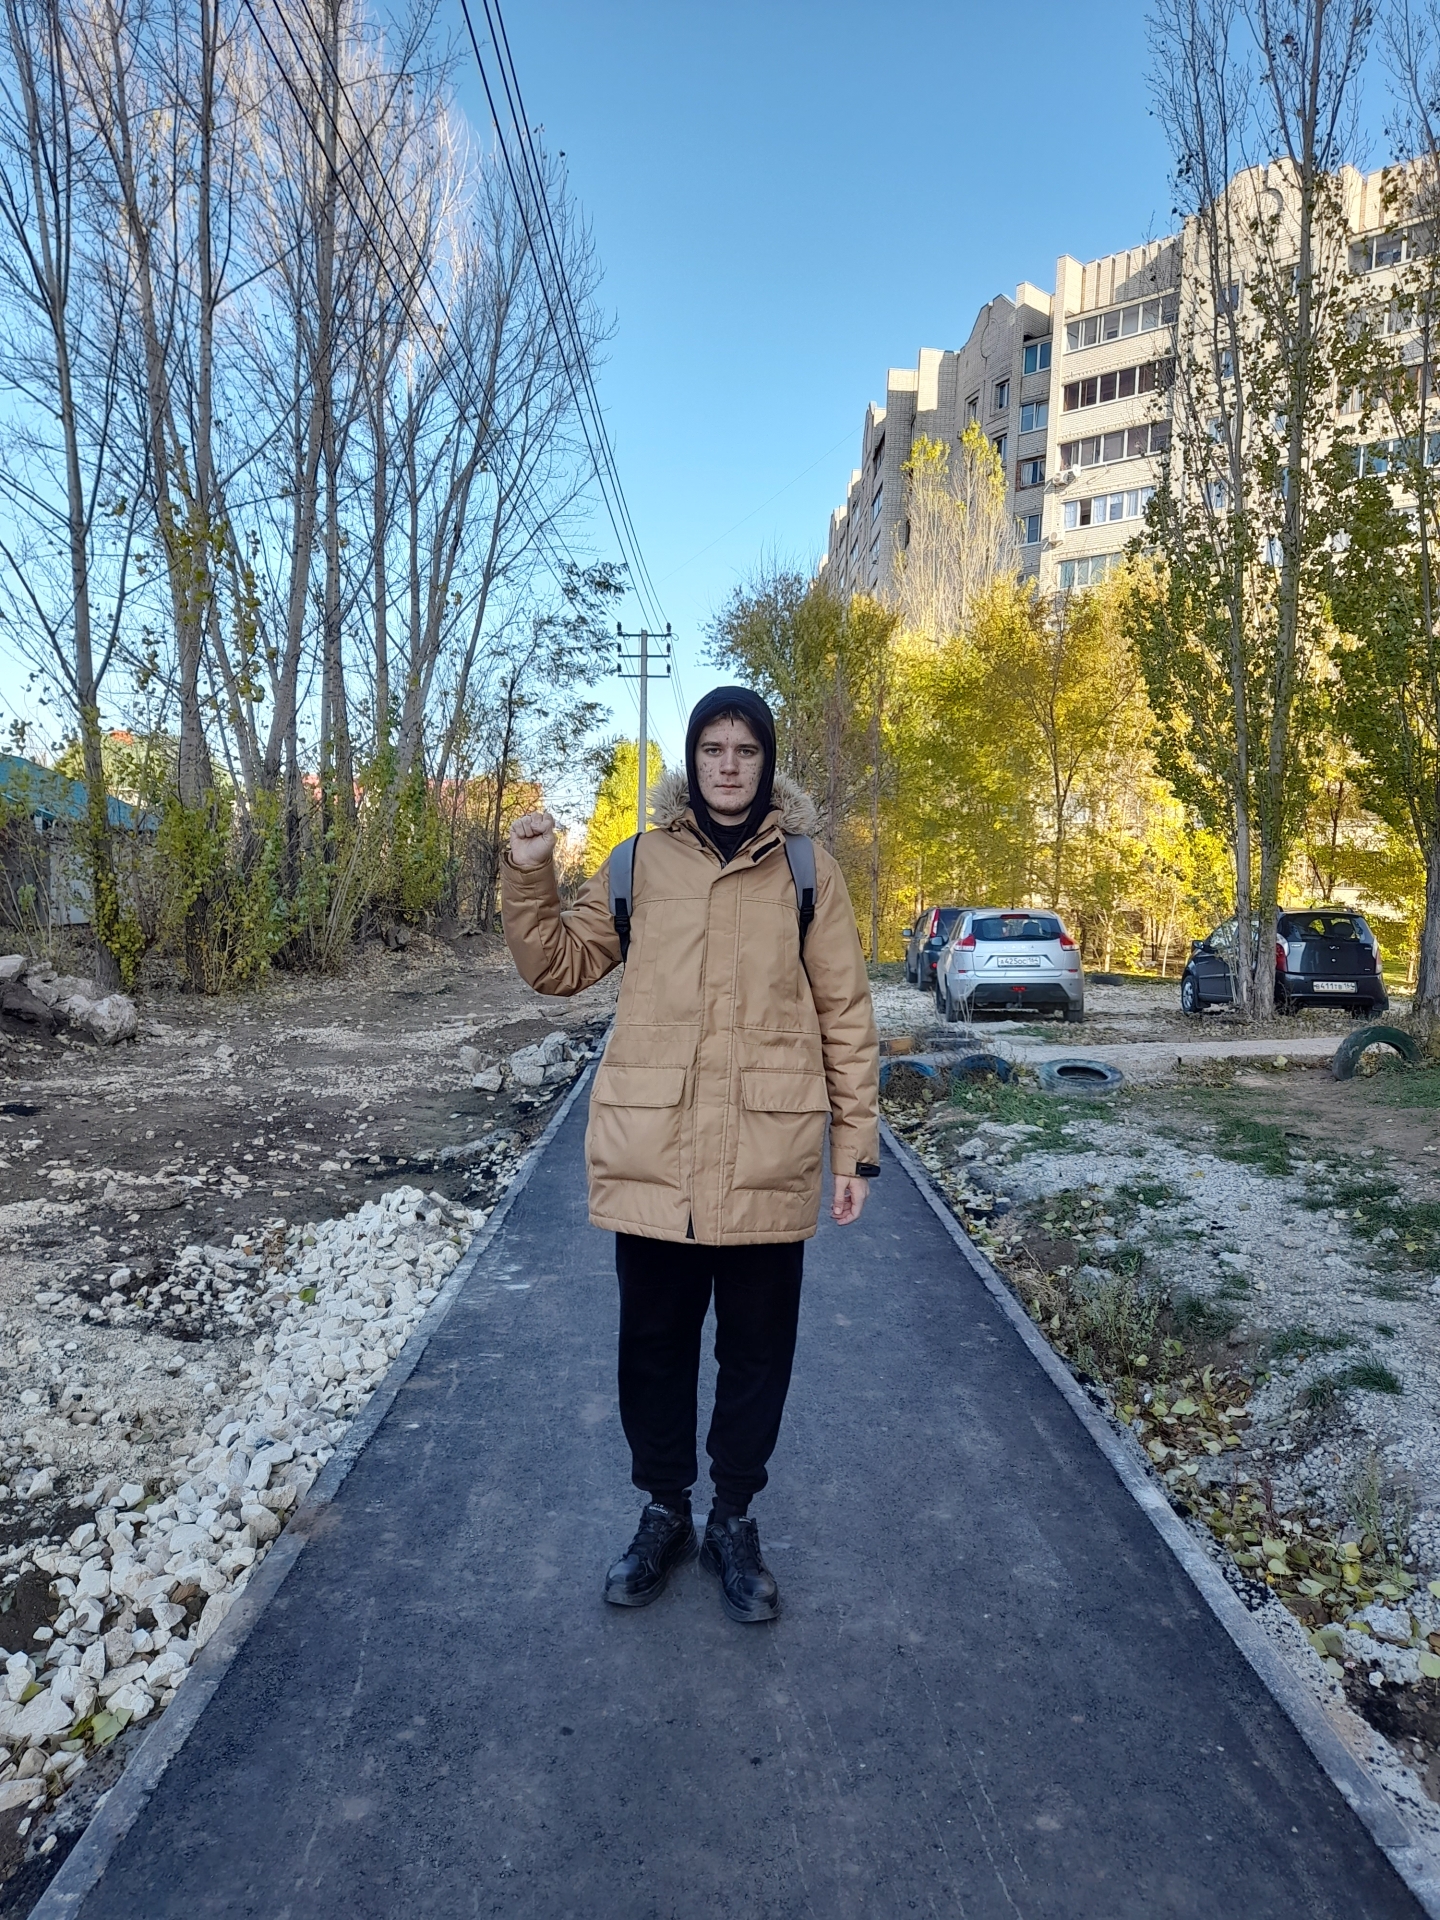
Label: clear